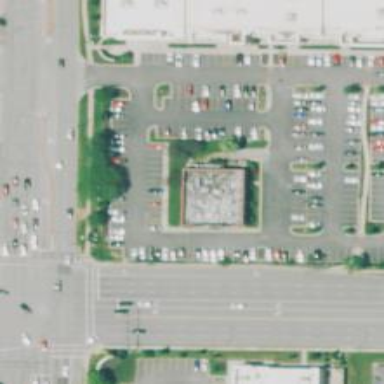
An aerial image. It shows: Parking space.